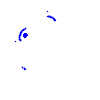
Particle: pion